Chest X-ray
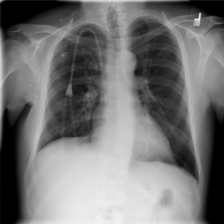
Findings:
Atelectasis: negative
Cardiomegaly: negative
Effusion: negative
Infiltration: negative
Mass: negative
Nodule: negative
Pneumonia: negative
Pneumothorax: negative
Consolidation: negative
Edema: negative
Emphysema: negative
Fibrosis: negative
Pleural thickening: negative
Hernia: negative